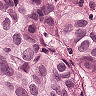
Metastatic tissue present: yes